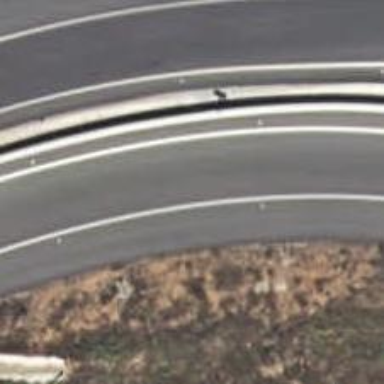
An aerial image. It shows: Motorway link.